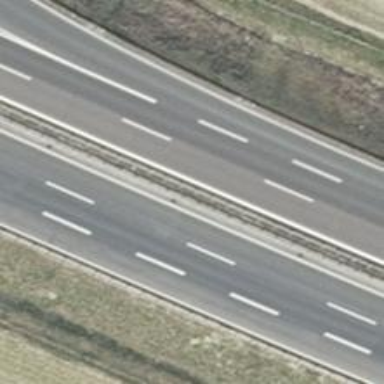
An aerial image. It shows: Motorway junction.